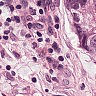
Metastatic tissue present: yes